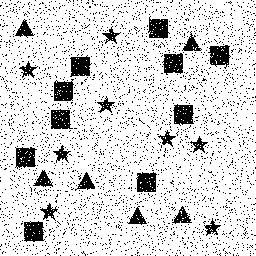
Squares: 10
Triangles: 6
Stars: 8
Total shapes: 24